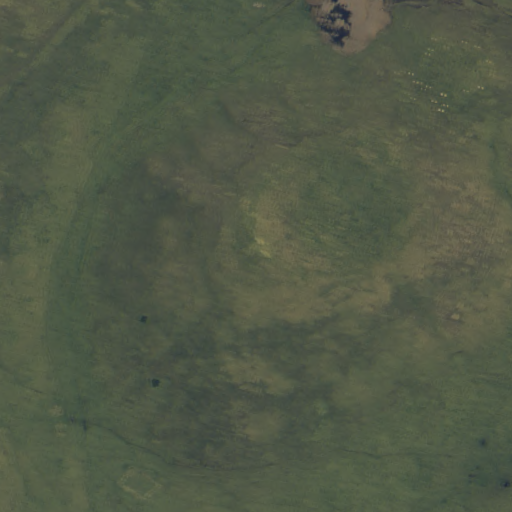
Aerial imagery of mountain in Hawaii named Puu Owaowaka containing only unknown